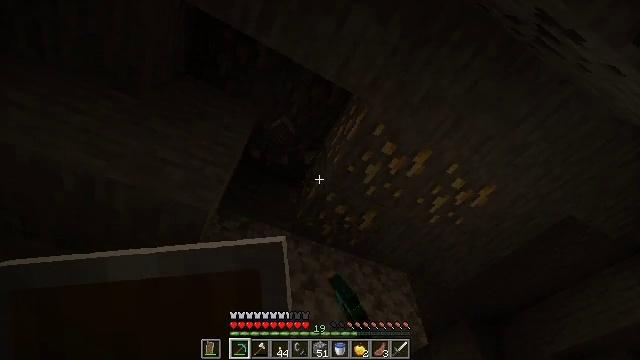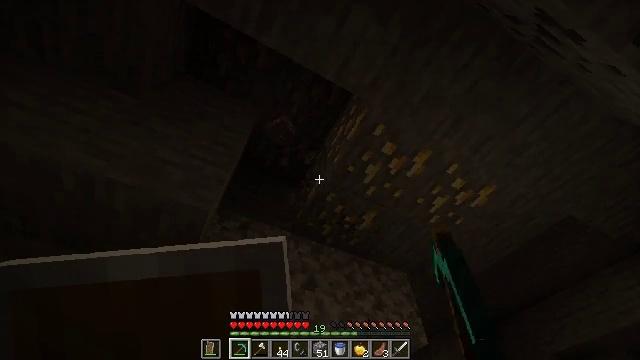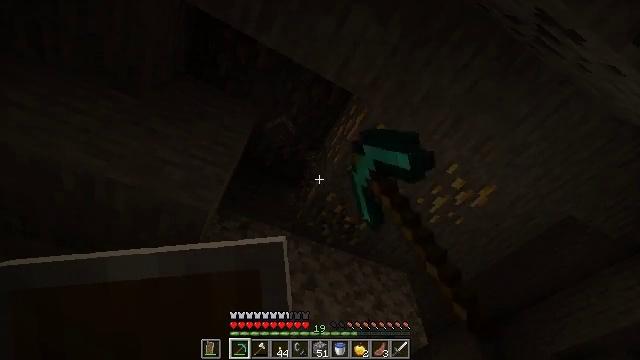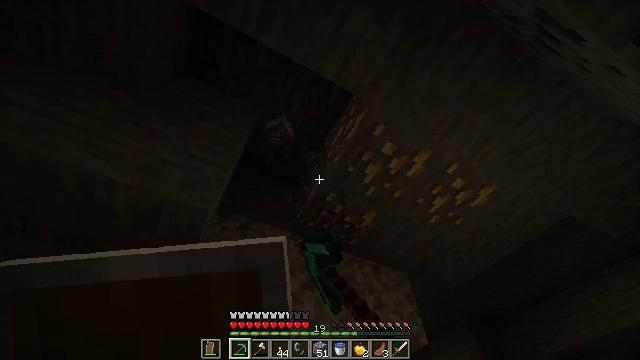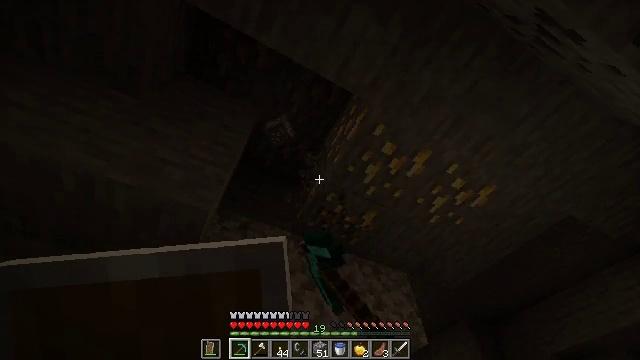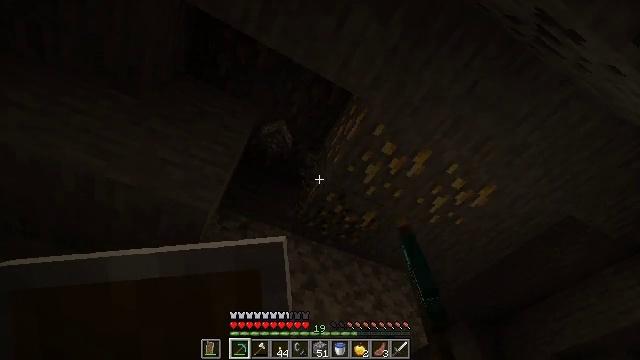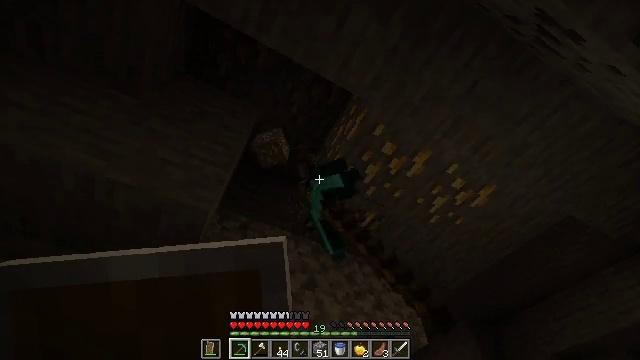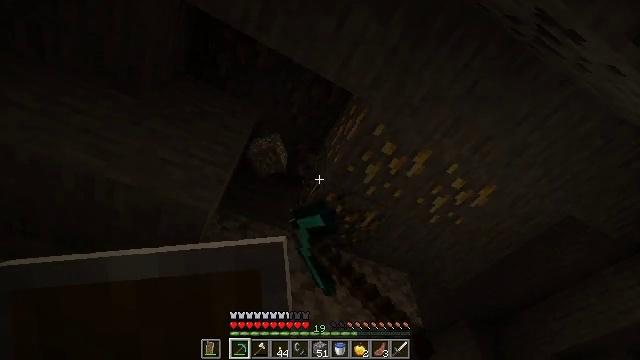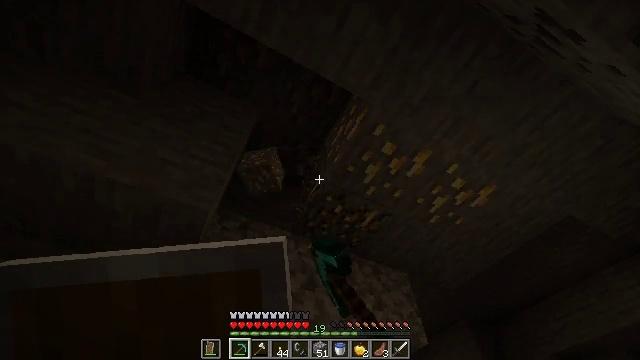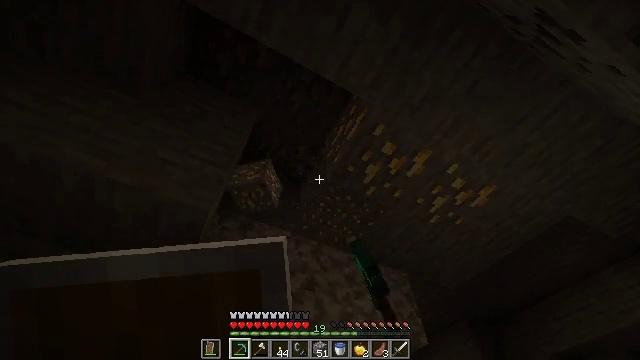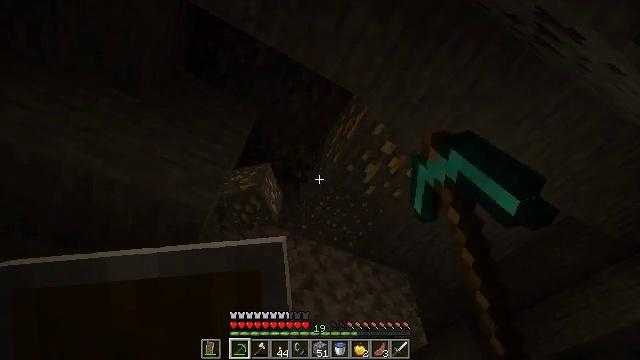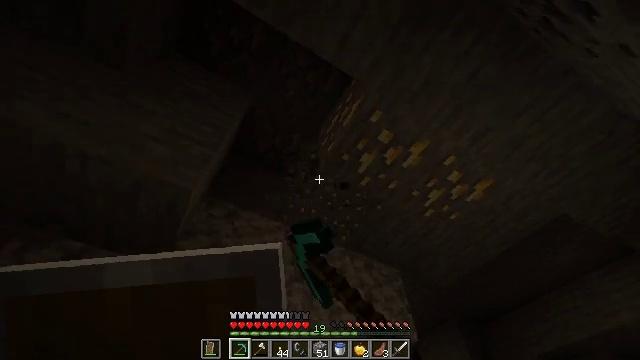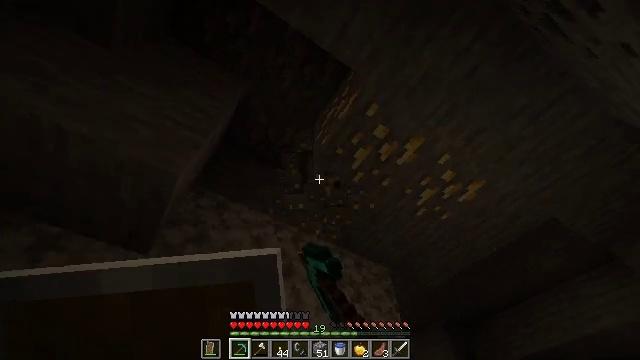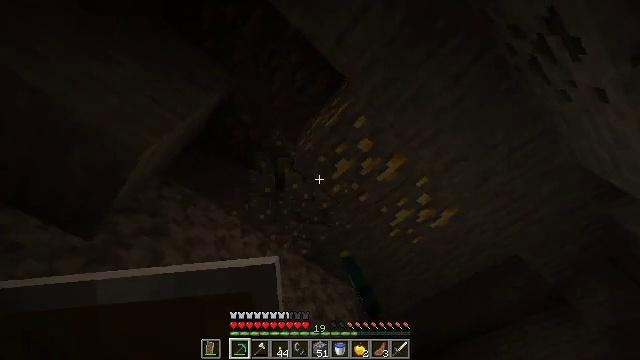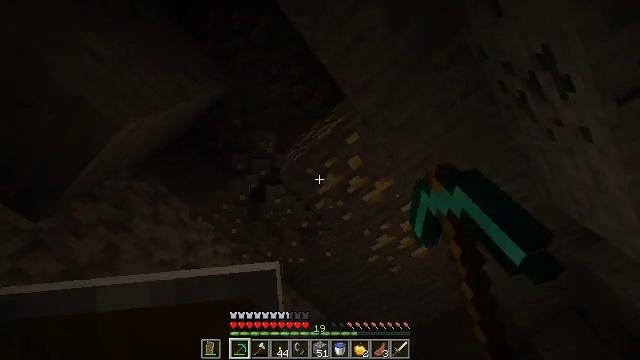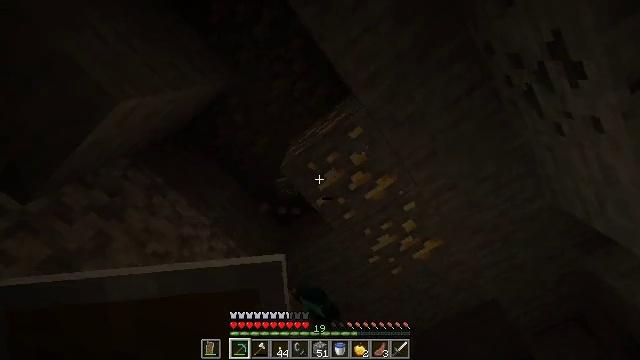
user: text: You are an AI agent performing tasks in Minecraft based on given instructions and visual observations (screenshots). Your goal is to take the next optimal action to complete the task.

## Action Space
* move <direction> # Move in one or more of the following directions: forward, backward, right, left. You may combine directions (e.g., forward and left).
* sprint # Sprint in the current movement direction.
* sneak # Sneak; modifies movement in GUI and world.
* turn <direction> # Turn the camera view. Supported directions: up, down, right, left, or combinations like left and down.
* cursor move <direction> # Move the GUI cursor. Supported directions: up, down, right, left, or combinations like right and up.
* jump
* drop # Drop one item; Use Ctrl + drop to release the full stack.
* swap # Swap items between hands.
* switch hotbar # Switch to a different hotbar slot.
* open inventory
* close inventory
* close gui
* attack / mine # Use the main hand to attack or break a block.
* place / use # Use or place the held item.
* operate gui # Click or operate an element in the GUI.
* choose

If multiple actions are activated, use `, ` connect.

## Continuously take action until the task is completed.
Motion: motion action
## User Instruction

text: Extract gold ore from the mine.
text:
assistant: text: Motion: attack / mine
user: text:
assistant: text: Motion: attack / mine
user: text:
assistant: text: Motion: attack / mine
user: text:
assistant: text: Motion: attack / mine
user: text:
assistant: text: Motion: attack / mine
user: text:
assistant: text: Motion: attack / mine
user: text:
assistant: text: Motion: attack / mine
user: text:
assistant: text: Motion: attack / mine
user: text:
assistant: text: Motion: attack / mine
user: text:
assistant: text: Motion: move forward, attack / mine
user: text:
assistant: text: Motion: move forward, turn right, attack / mine
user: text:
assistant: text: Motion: move forward, turn right, attack / mine
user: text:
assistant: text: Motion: move forward, turn right and up, attack / mine
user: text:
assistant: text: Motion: turn right and up, attack / mine
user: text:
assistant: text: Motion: turn right and up, attack / mine
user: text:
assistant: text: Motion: turn up, attack / mine
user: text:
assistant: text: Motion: turn up, attack / mine
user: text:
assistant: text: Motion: turn right and up, attack / mine
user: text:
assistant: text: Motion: turn right and up, attack / mine
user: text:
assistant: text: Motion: attack / mine
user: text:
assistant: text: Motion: attack / mine
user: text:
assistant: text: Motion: attack / mine
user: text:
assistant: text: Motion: attack / mine
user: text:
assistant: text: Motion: attack / mine
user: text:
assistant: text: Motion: attack / mine
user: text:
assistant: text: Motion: attack / mine
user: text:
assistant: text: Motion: attack / mine
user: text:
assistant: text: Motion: attack / mine
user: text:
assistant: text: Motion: attack / mine
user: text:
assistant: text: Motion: turn left and down